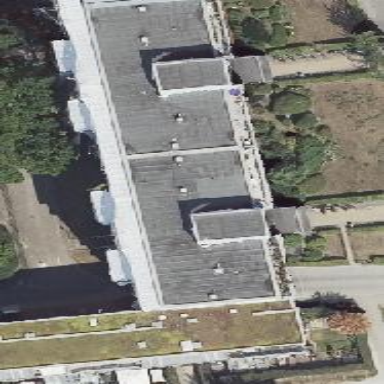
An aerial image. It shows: Apartment building with flat roof.